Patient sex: F
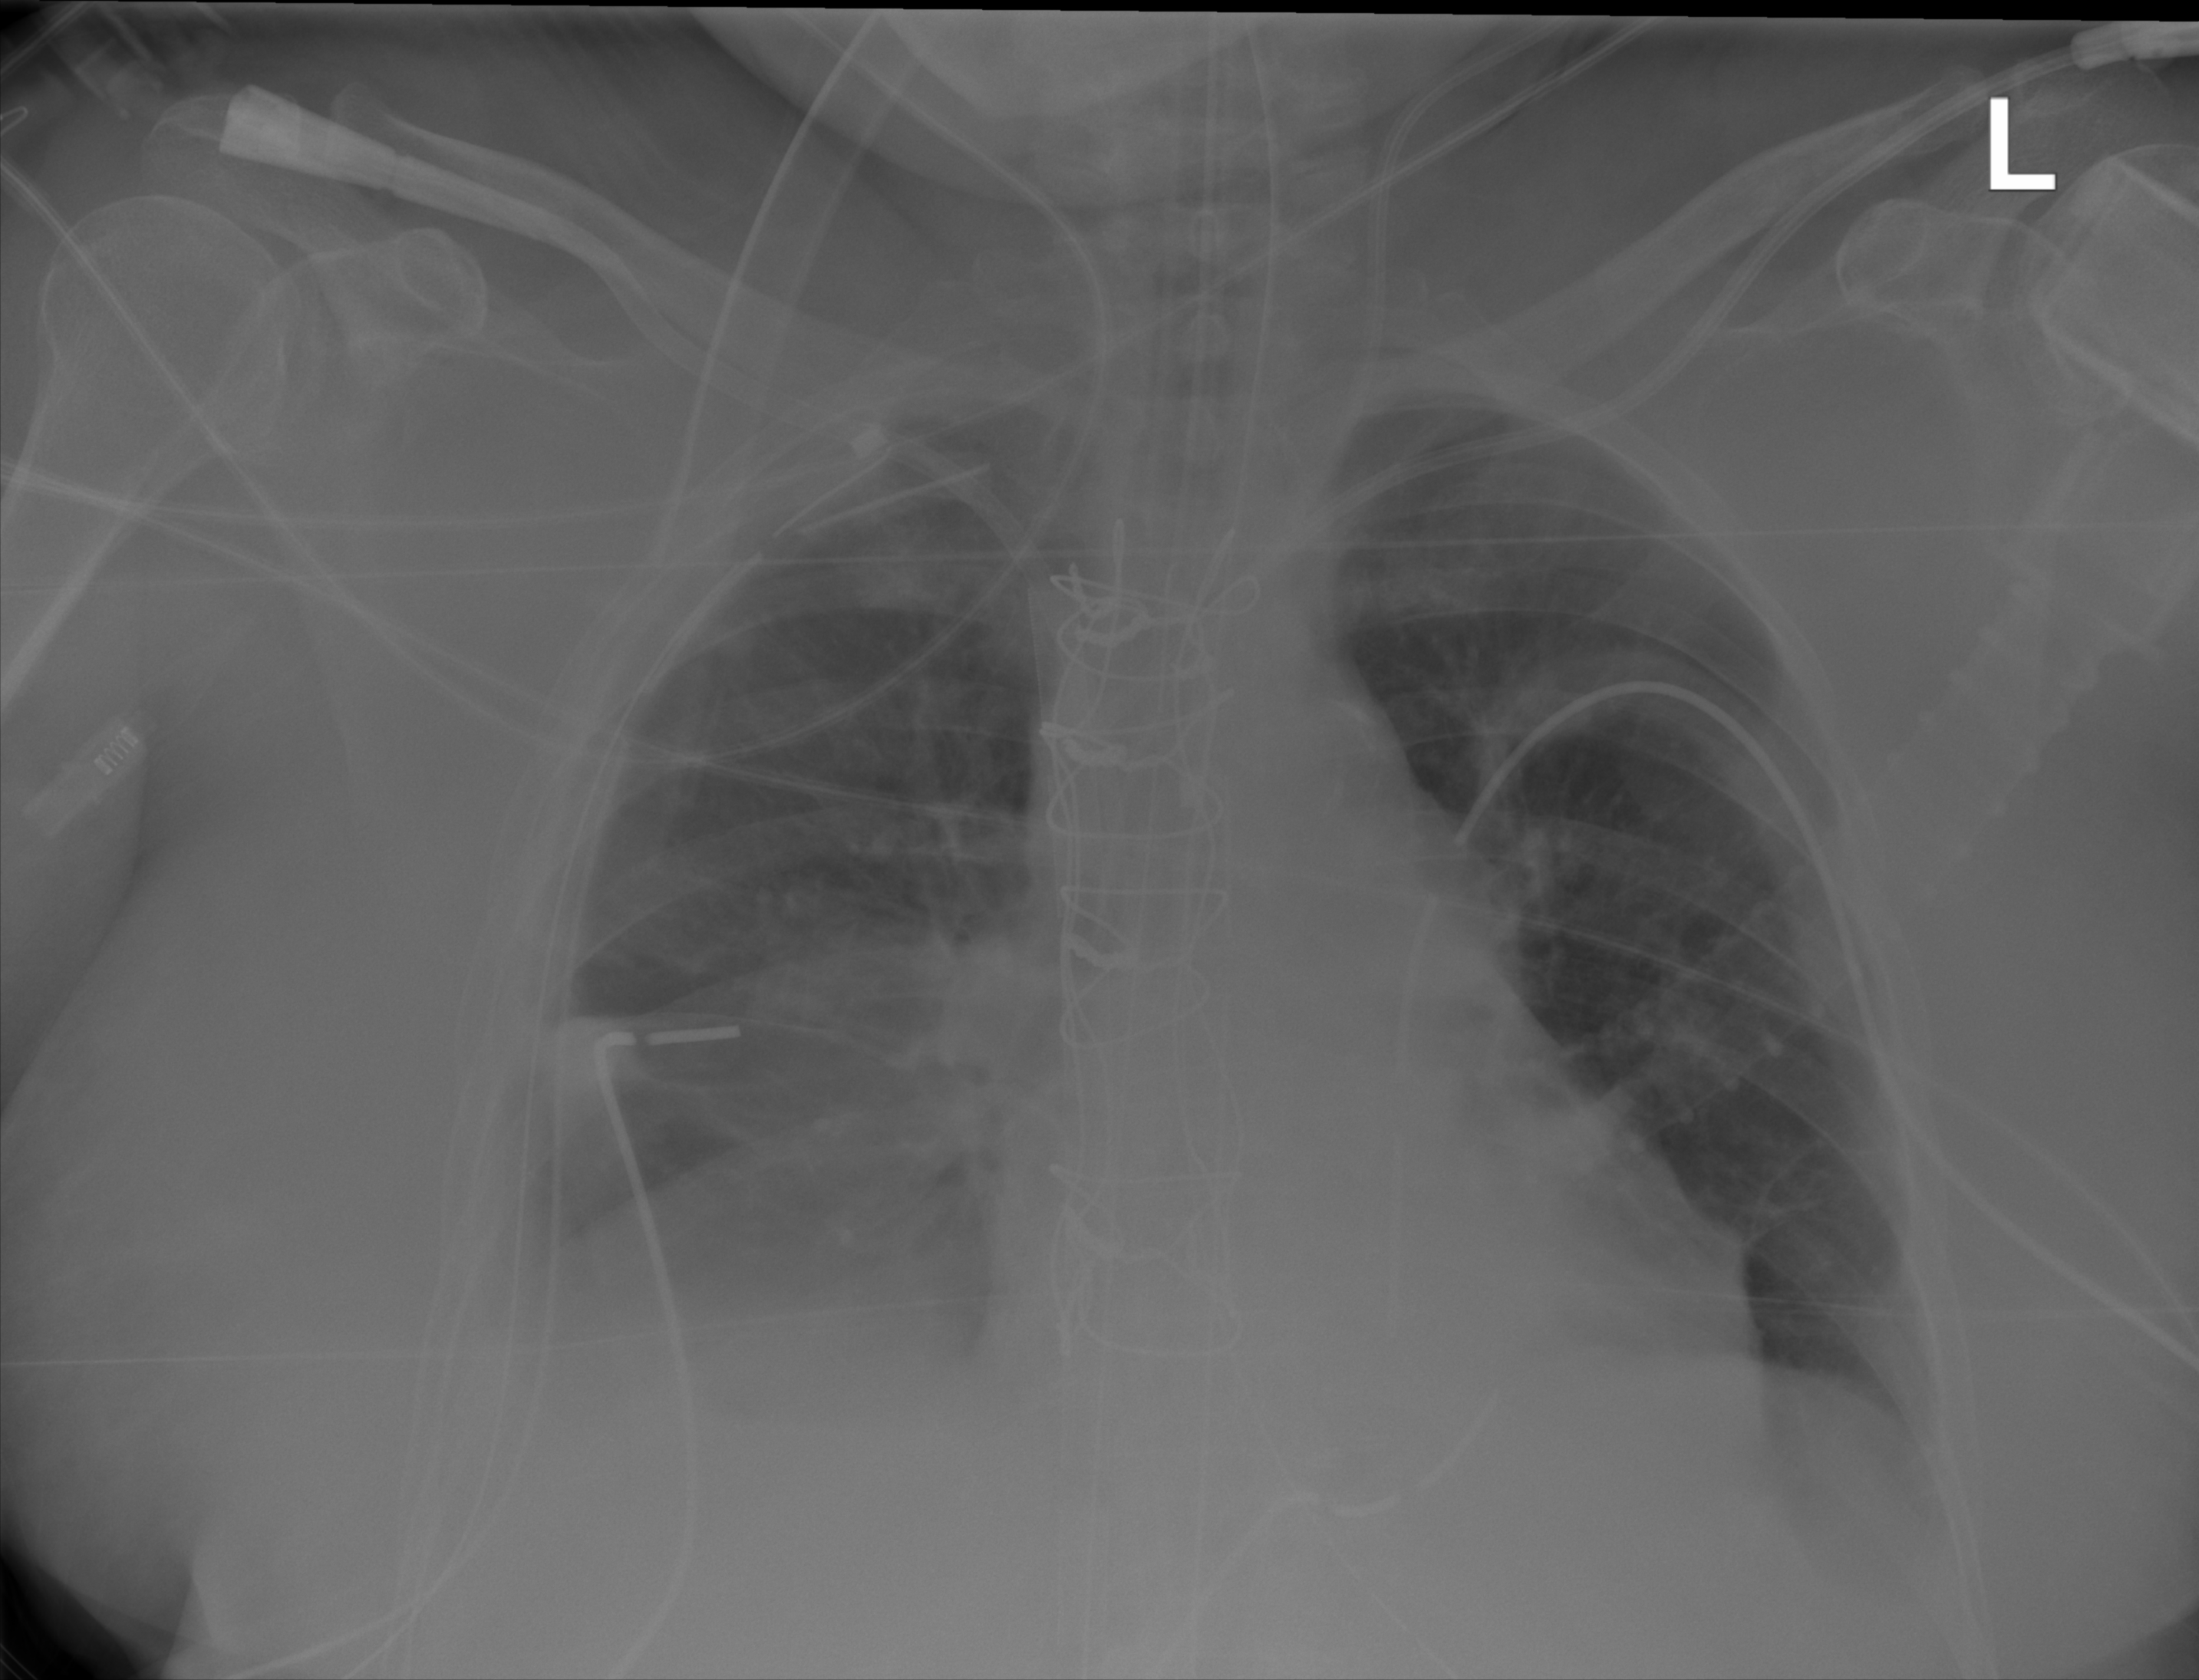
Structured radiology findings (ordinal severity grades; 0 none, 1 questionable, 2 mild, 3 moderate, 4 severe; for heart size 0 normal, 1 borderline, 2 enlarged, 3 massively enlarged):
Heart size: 1
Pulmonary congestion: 0
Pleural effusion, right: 2
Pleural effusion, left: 2
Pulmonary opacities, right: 0
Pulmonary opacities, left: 0
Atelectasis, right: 3
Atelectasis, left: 2